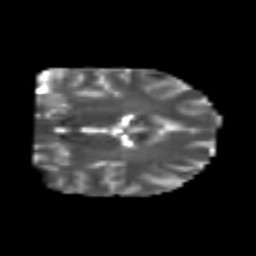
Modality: T2w
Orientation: coronal
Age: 25
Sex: male
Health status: healthy